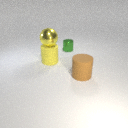
large yellow metal sphere above large yellow rubber cylinder